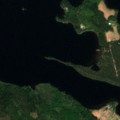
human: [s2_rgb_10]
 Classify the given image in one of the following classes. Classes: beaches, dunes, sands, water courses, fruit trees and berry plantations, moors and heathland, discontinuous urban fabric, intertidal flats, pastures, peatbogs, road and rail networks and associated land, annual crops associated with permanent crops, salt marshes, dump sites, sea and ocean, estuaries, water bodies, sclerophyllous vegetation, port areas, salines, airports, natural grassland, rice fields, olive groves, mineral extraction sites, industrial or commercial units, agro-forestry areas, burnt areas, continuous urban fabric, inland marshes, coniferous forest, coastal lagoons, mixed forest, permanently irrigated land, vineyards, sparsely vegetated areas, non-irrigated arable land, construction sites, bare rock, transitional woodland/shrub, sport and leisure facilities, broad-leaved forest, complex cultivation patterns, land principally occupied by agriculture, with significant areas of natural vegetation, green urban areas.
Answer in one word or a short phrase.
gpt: coniferous forest, mixed forest, water bodies